Interaction volume radius: 5 \u00c5
Interaction volume height: 10 \u00c5
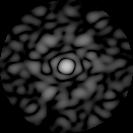
Disorder parameter: 0.7755